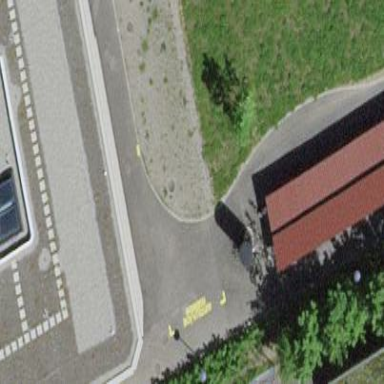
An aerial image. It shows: View of roof of building.